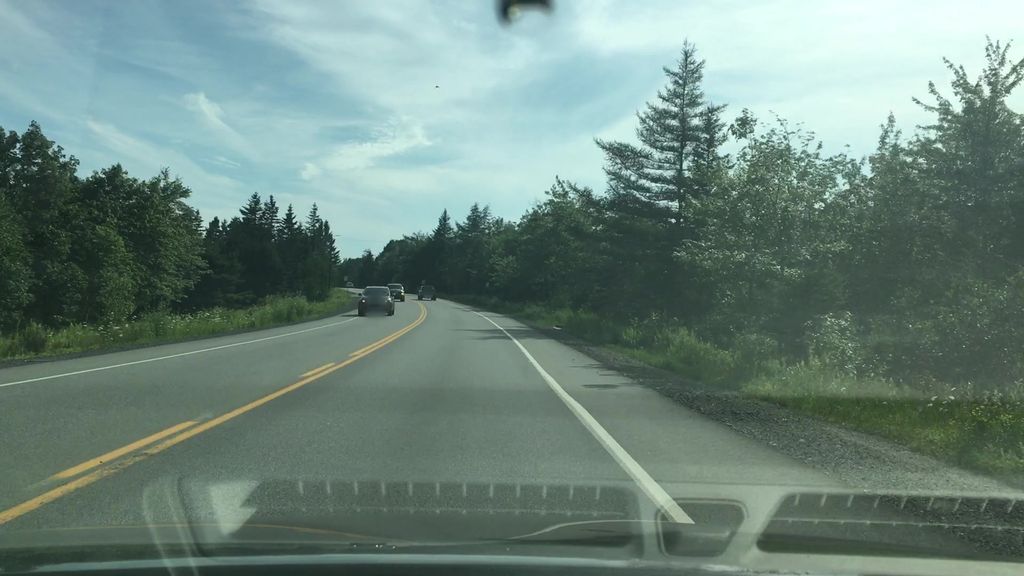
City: halifax